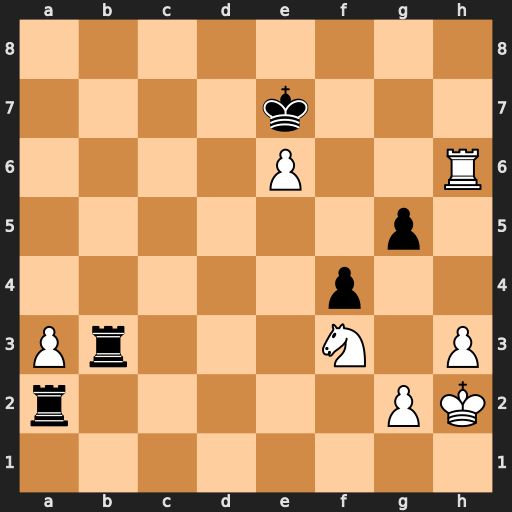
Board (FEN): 8/4k3/4P2R/6p1/5p2/Pr3N1P/r5PK/8
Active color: w
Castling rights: -
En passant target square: -
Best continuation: Nd4 f3 Rh7+